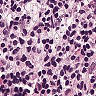
Metastatic tissue present: no